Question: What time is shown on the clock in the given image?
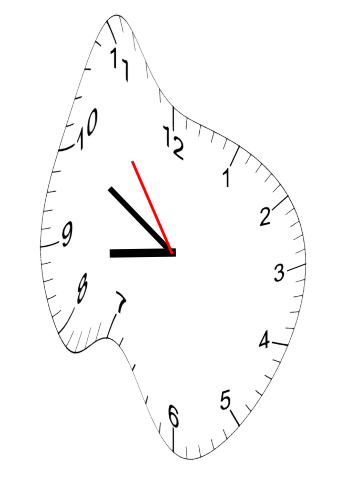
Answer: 08:49:54